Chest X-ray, AP view. Patient: 7 years old, sex M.
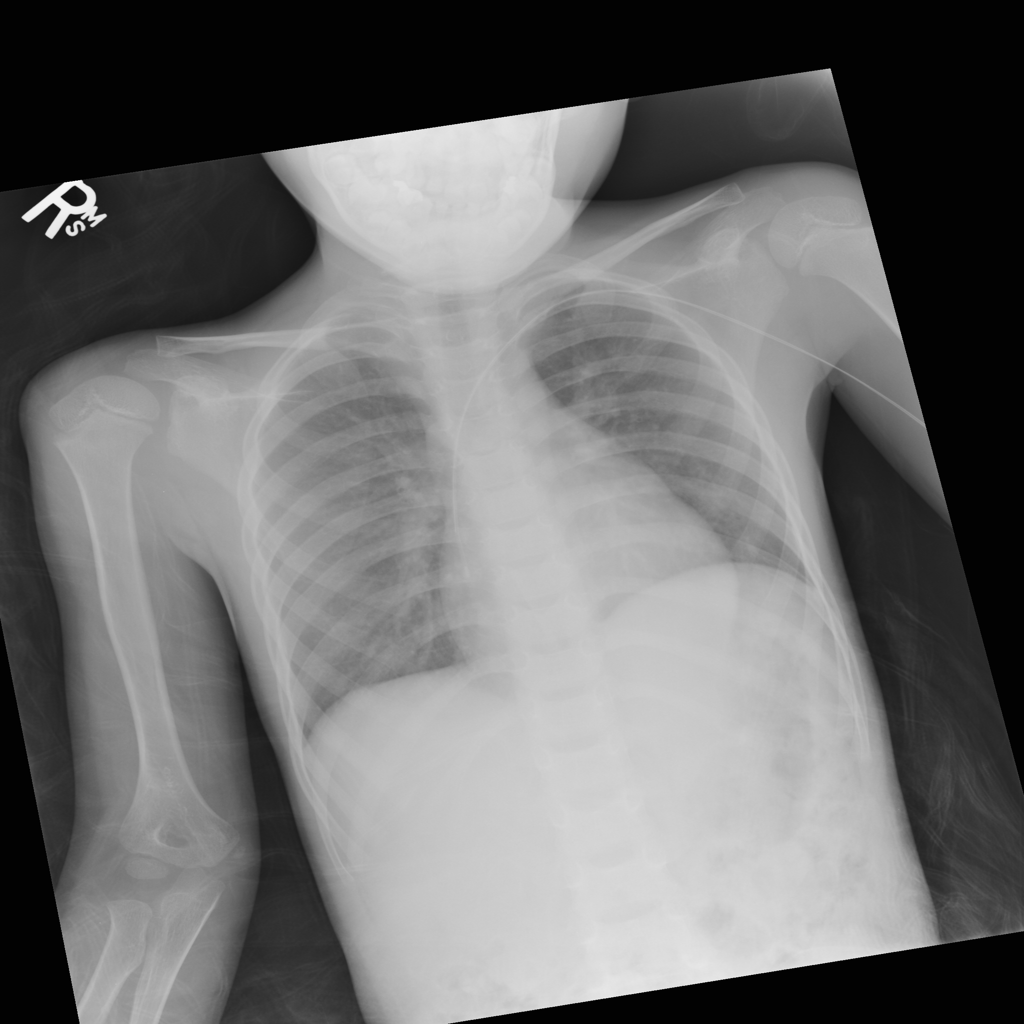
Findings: No Finding